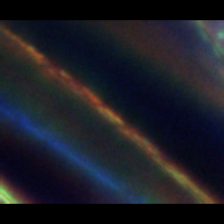
Taxon: Diatom_aggregate
Group: Diatoms